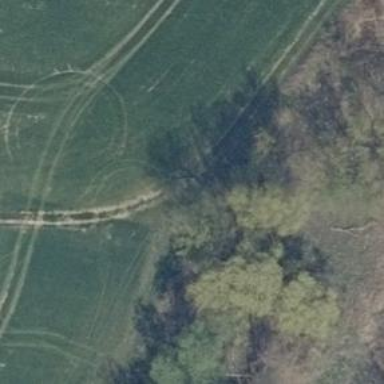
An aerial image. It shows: Track road with grade4 tracktype.